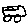
Label: car